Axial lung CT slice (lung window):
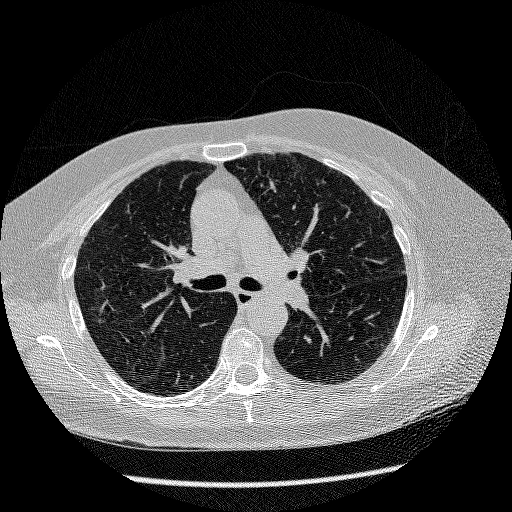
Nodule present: no